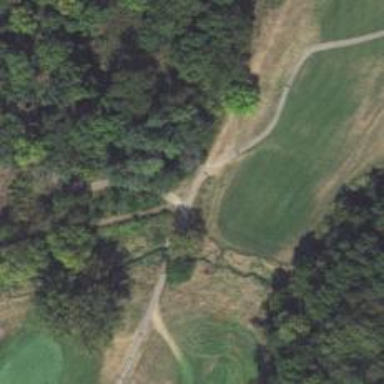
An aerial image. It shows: Service road designated as golf cart path.